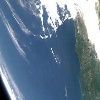
Label: water